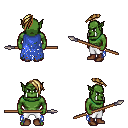
a pixel art fantasy rpg character, male body template, orc, green skin, blue tattered cape, white pants, blonde long mohawk hairstyle, brown shoes, spear, four views (front, back, left, right), 2x2 character sprite sheet, small pixel art, hard edges, no anti-aliasing